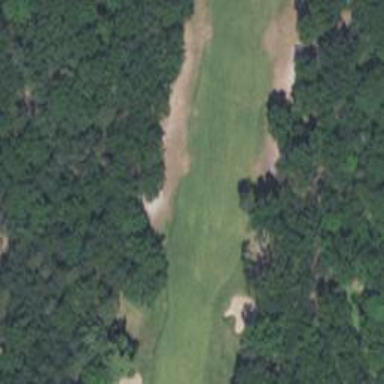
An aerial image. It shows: Golf hole.